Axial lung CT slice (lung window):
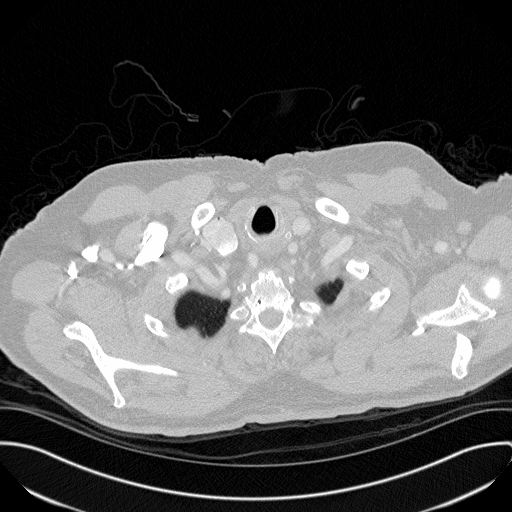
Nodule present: no